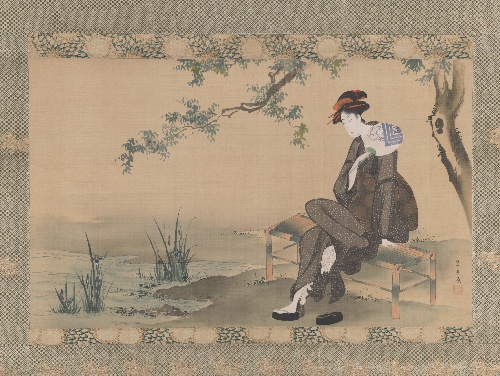
Title: 歌川豊広筆　「納涼美人図」|Woman Cooling Herself
Artist: Utagawa Toyohiro
Artist bio: Japanese, 1763–1828
Date: ca. 1800
Object type: Hanging scroll
Classification: Paintings
Medium: Hanging scroll; ink and color on silk
Culture: Japan
Period: Edo period (1615–1868)
Dimensions: Image: 15 3/4 × 26 1/8 in. (40 × 66.4 cm)
Overall with mounting: 59 × 32 1/8 in. (149.9 × 81.6 cm)
Overall with knobs: 59 × 34 3/4 in. (149.9 × 88.3 cm)
Department: Asian Art
Credit line: Purchase, Bequest of Joseph H. Durkee, by exchange and Gift of Paul B. Zeisler Jr., by exchange, 2018
Accession year: 2018
Repository: Metropolitan Museum of Art, New York, NY
Tags: Fans|Women|Streams